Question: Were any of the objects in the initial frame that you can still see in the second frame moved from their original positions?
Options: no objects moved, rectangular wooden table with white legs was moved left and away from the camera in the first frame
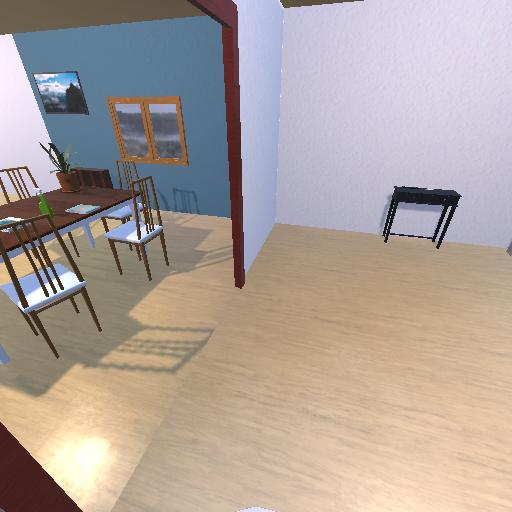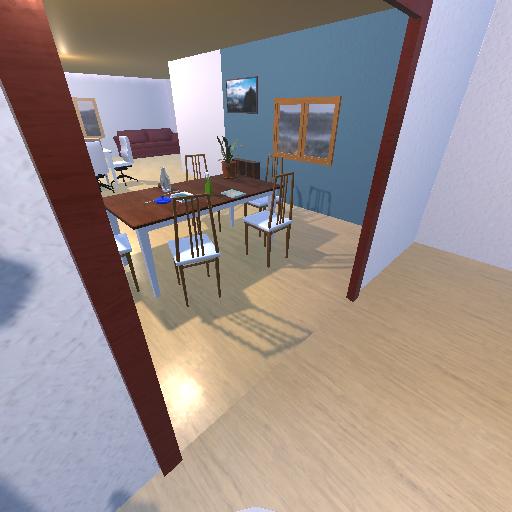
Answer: no objects moved